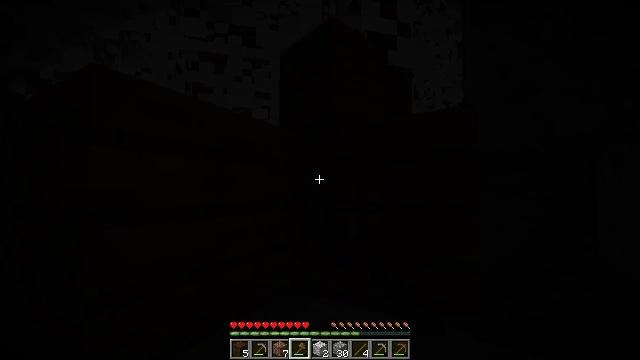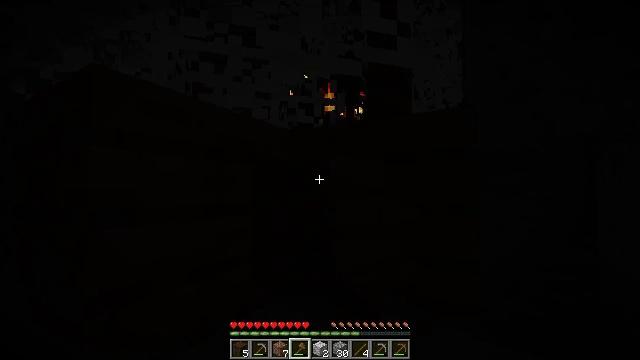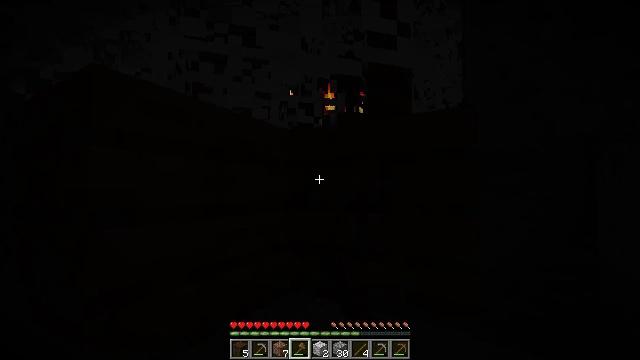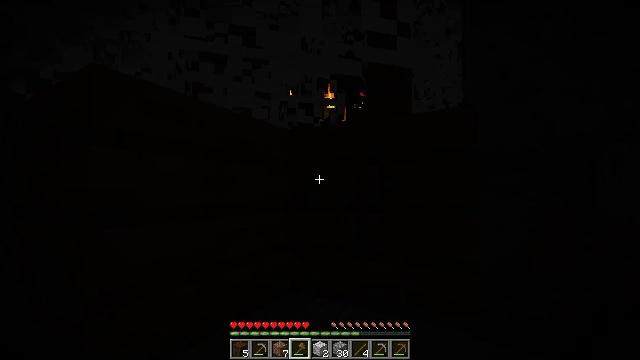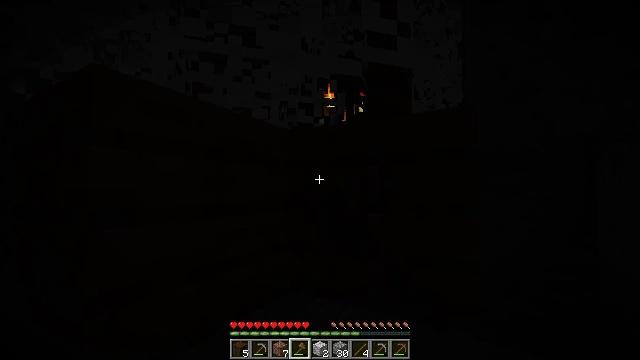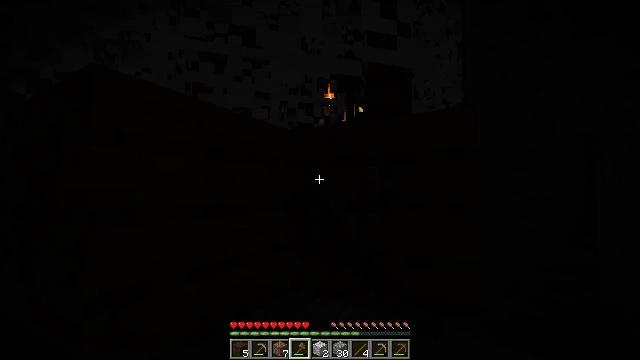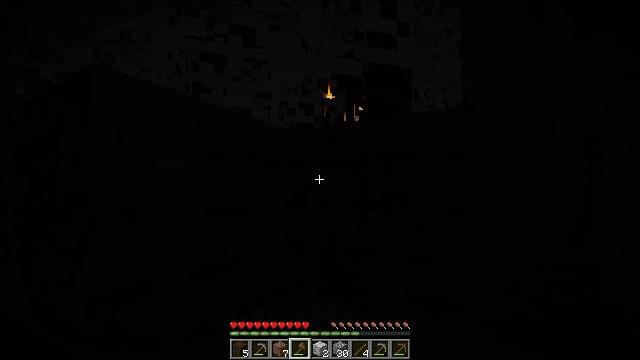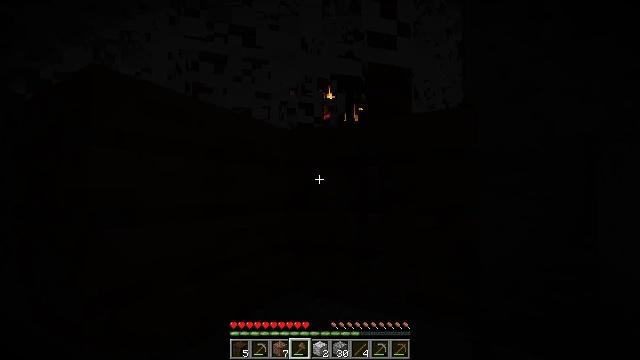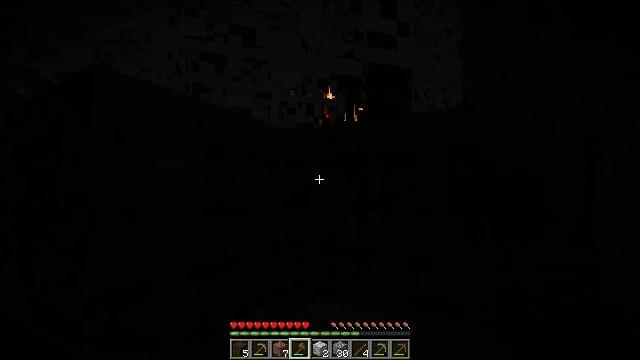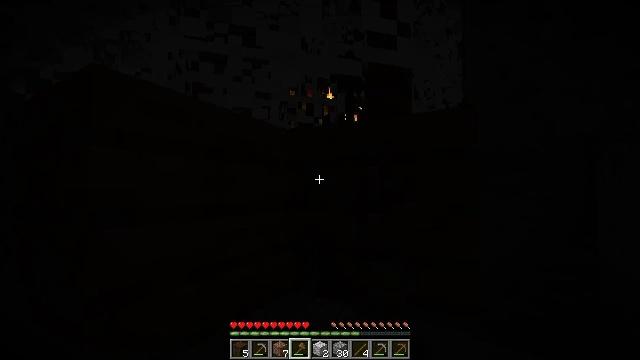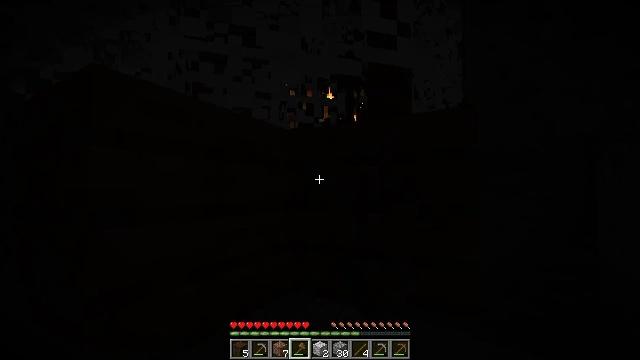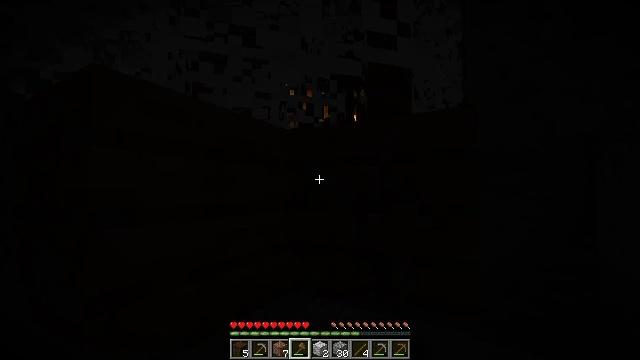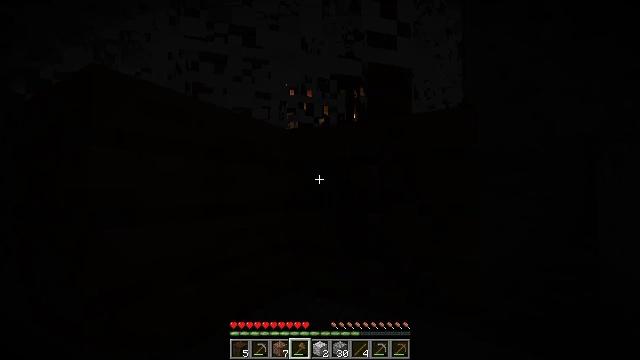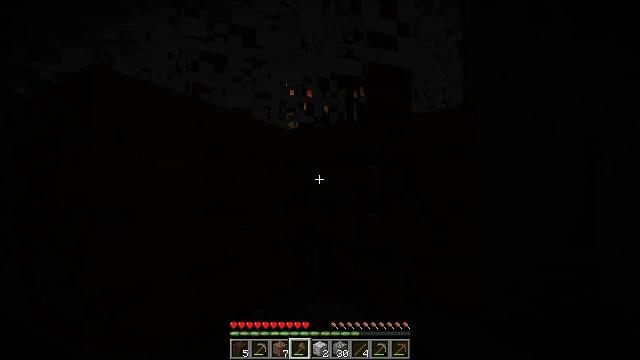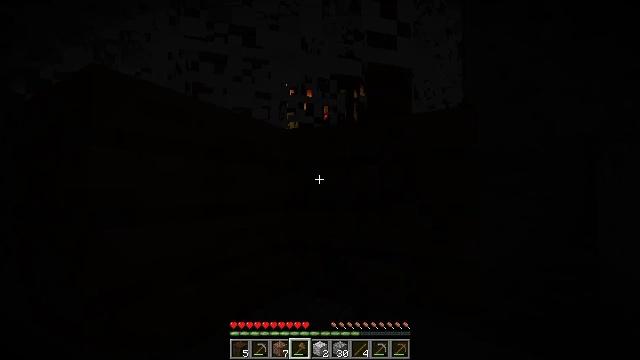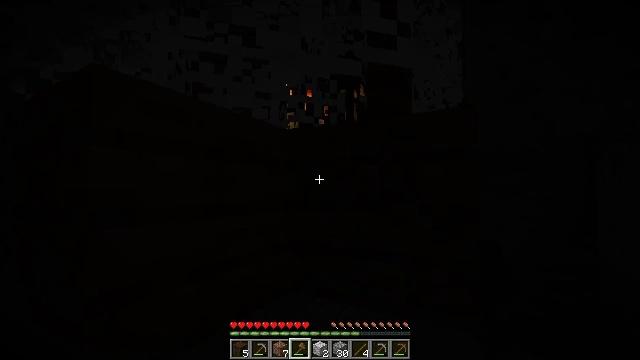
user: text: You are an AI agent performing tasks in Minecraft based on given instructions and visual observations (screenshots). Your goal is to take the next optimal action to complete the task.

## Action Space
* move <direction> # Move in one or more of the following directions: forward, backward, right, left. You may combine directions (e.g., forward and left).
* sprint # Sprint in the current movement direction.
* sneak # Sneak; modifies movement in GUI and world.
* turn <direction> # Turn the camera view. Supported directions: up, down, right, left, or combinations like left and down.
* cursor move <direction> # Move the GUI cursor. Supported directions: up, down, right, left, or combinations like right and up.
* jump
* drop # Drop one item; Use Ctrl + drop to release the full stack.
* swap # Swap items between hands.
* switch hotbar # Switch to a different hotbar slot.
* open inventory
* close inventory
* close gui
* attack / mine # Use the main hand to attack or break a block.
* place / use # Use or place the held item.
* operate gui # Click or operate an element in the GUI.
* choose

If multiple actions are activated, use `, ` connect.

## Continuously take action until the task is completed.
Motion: motion action
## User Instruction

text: Retrieve oak planks from the wooden block.
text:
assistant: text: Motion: attack / mine
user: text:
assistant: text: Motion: attack / mine
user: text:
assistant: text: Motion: attack / mine
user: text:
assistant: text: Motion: attack / mine
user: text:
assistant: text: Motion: attack / mine
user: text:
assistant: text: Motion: attack / mine
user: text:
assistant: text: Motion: attack / mine
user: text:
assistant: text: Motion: attack / mine
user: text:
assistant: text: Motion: attack / mine
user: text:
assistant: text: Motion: attack / mine
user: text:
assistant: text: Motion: attack / mine
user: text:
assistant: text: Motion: attack / mine
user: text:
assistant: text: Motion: attack / mine
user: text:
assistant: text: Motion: attack / mine
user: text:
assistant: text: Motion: attack / mine
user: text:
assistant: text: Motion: attack / mine
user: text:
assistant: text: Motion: attack / mine
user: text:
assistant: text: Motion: attack / mine
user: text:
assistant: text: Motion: attack / mine
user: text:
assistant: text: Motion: attack / mine
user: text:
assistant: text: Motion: attack / mine
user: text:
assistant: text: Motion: attack / mine
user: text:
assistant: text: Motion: attack / mine
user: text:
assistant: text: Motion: attack / mine
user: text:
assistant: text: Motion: attack / mine
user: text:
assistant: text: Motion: attack / mine
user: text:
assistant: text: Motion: attack / mine
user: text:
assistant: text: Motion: attack / mine
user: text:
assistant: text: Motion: attack / mine
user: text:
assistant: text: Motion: attack / mine